Field crop: maize
Growth stage: 2
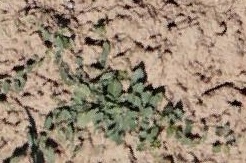
Species: convolvulus